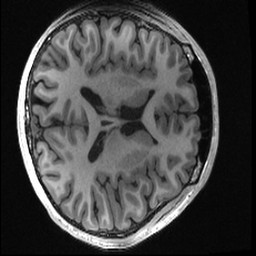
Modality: T1w
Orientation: axial